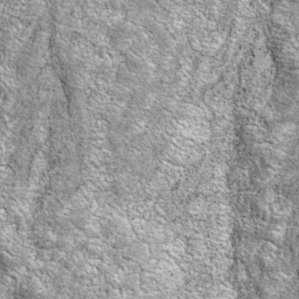
Label: non_frost